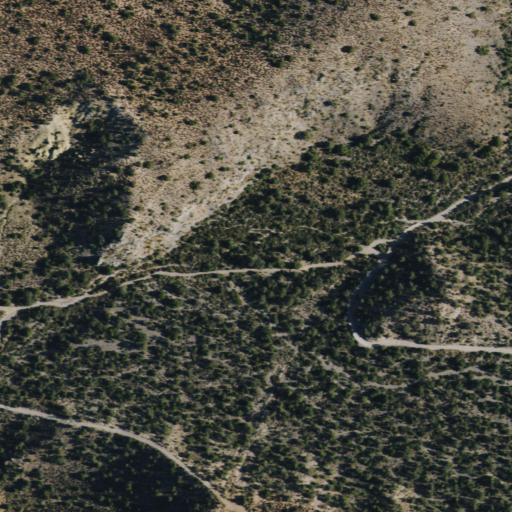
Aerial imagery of valley in Nevada named Lee Spring Canyon containing shrub and evergreen forest